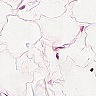
Metastatic tissue present: no